Question: I am trying to ad a activity (in this example print time) after every 5 second by following code.
'''
Sub tr1()
dim i as Integer
i = Range("b1").Value
If i < 3 Then
Application.OnTime Now + TimeValue("00:00:05"), "tr2", , True
End If
Range("a" & i).Value = UCase(Format(Now, "HH:MM:SS"))
Range("b1").Value = Range("b1").Value + 1
MsgBox ("tr1 called")
End Sub
Sub tr2()
Application.OnTime Now + TimeValue("00:00:05"), "tr1"
MsgBox ("tr2 called")
End Sub
'''
on running tr1, I am getting following error:
 after 5 seconds. Please, let me what am I doing wrong.
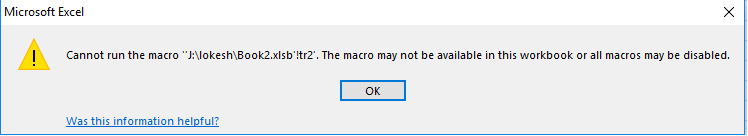
Answer: You have to refer the module as well. This will work, if the code is in 'Module1':
'''
Sub tr1()
Application.OnTime Now + TimeValue("00:00:01"), "!Module1.tr2", , True
End Sub
Sub tr2()
MsgBox "tr2"
End Sub
'''
If it is in a worksheet, the correspondingly:
'''
Sub tr1()
Application.OnTime Now + TimeValue("00:00:01"), "!Sheet1.tr2", , True
End Sub
Sub tr2()
MsgBox "tr2"
End Sub
'''